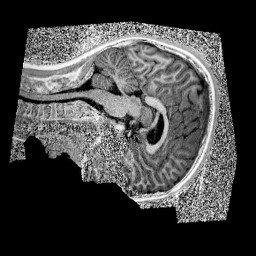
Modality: UNIT1
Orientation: sagittal
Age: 12
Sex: male
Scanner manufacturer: siemens
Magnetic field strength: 3 T
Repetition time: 4 s
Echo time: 0.00299 s